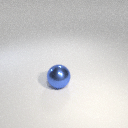
large blue metal sphere